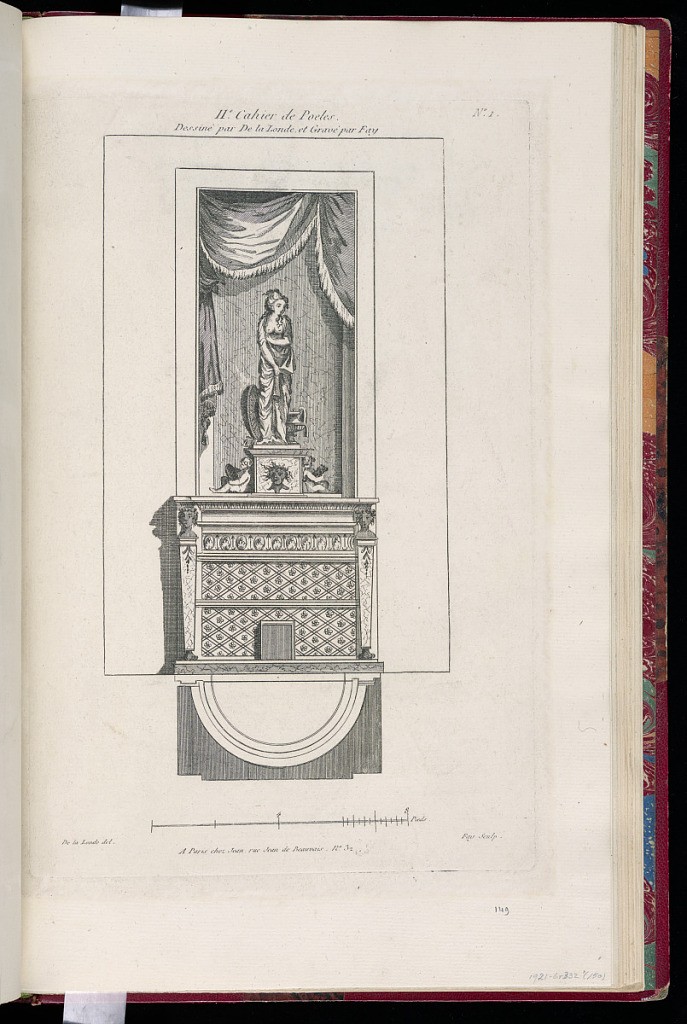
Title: Design for a Stove
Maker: Richard de Lalonde, French, active 1780–96
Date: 1780-1789
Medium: Etching on off-white laid paper
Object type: Print
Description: Elevation and plan for a stove, decorated with a statue of a female figure as the chimney. The base of the stove features ornament motifs including lozenge, rosette, darts, lamb tongue, and busts. The plate is signed and numbered.